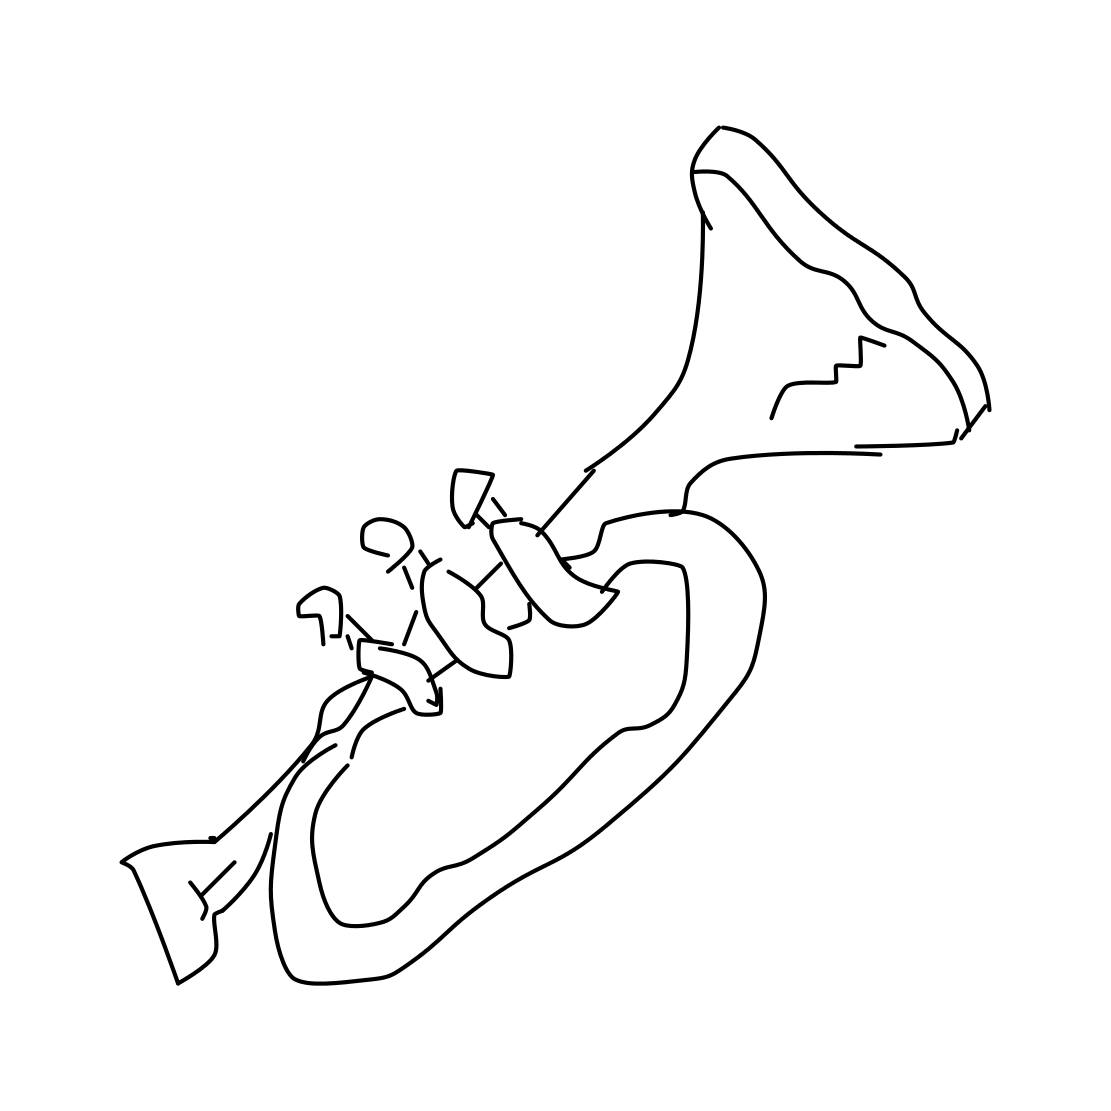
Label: trumpet